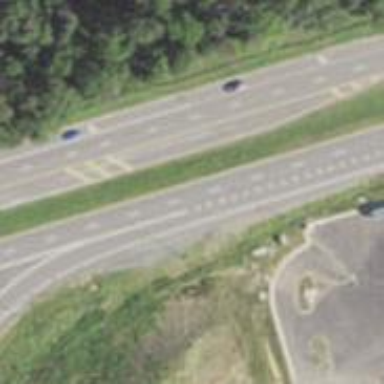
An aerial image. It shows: Asphalt road classified as primary highway with expressway characteristics.